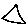
Label: triangle